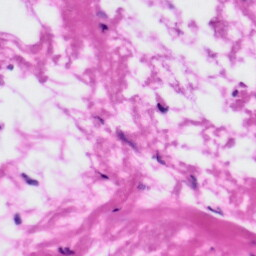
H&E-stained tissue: Tonsil